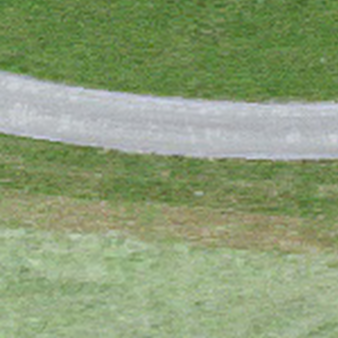
Label: other